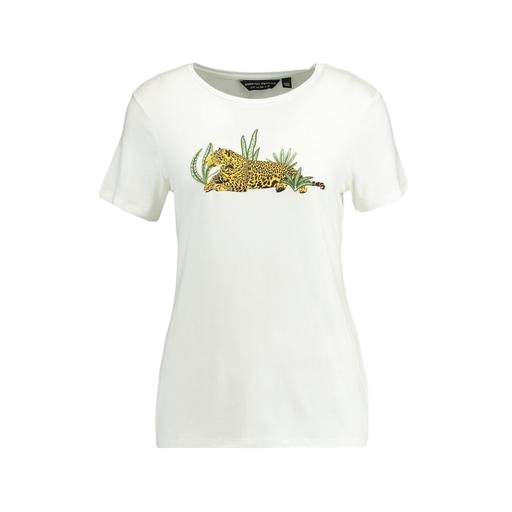
graphic t-shirt, t-shirt wild print, tiger t-shirt, white background